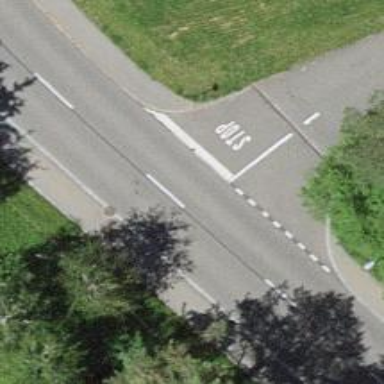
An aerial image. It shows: Tertiary road.